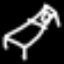
Label: bed